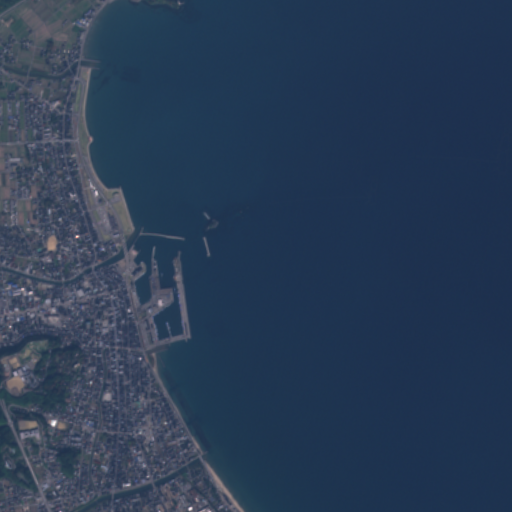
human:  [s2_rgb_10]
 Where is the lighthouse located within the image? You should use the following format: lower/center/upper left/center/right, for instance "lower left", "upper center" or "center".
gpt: The lighthouse is located in the center of the image.
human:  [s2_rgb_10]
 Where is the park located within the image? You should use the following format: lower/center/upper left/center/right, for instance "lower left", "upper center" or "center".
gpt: The park is located in the left of the image.
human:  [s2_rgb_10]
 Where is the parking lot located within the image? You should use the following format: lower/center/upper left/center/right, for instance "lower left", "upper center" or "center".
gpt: There is no parking lot in the image.